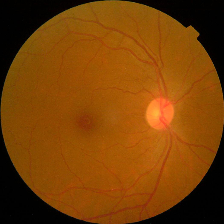
Diabetic retinopathy grade: No DR